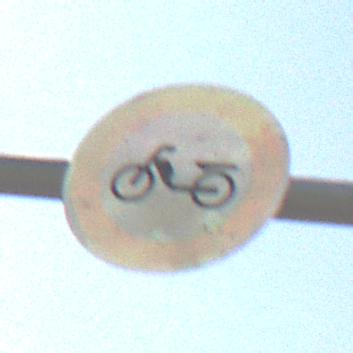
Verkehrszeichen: VerbotMofas
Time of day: Midday
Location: Outdoor (RoadRail)
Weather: PartlyCloudy
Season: NotSpecified
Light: Natural